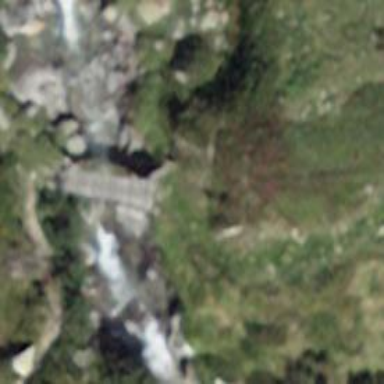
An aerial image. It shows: Path on bridge.